Question: I've built a project in WebStorm and then submitted the project to GitHub.
When I rebooted the computer and relaunched WebStorm (and the project), all I can see in the project pane is the root files, and none of the folders (yes the folders are there)
See the image below for reference.
Does anyone know how I can get those folders to re-appear in the project pane of Webstorm?

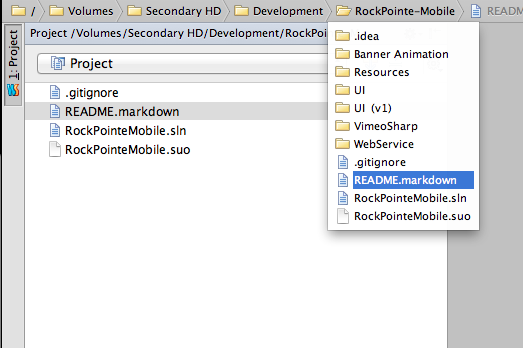
Answer: It can be caused by the corrupted '.idea/modules.xml' project file. You can either try to fix it manually (restore from Local History, version control or backup) or create the new project from scratch.
<URL> for the hints/workarounds.